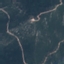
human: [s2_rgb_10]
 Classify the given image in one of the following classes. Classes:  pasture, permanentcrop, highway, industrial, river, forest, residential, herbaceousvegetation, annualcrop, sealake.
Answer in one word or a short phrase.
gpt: HerbaceousVegetation